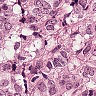
Metastatic tissue present: yes